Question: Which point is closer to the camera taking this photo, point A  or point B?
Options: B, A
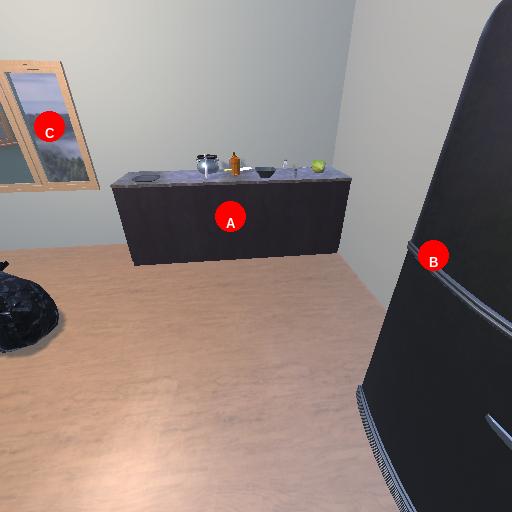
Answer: B